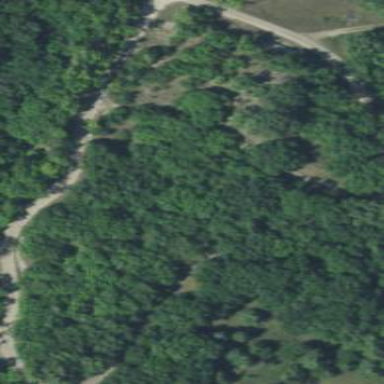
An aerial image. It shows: Beautiful woodland area.